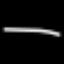
Label: line